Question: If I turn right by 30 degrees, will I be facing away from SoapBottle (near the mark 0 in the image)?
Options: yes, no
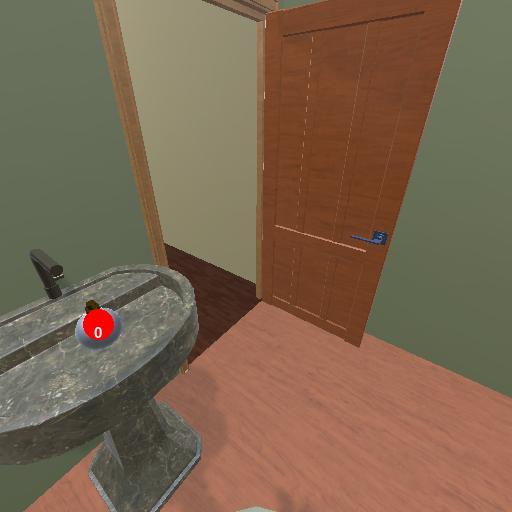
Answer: yes